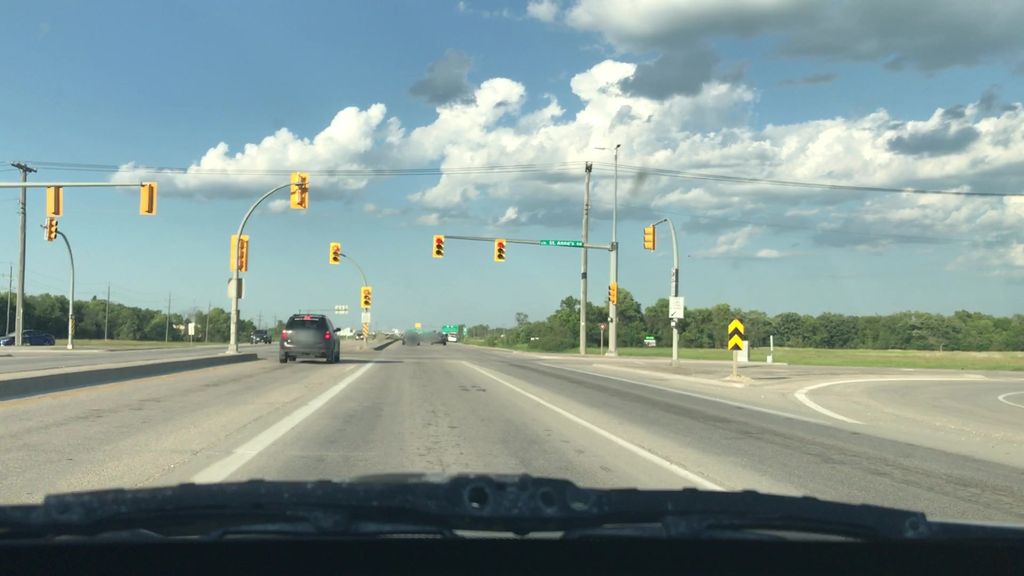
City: winnipeg